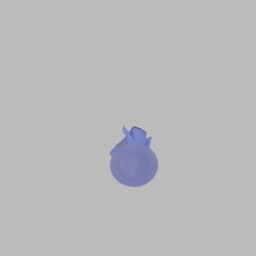
Label: people